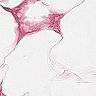
Metastatic tissue present: no